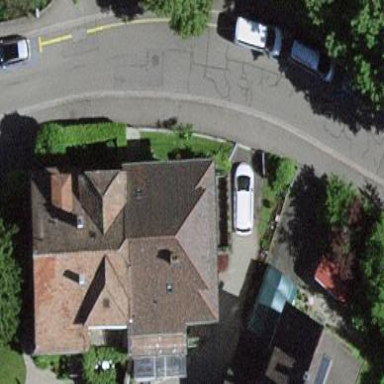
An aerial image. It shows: Semidetached house.